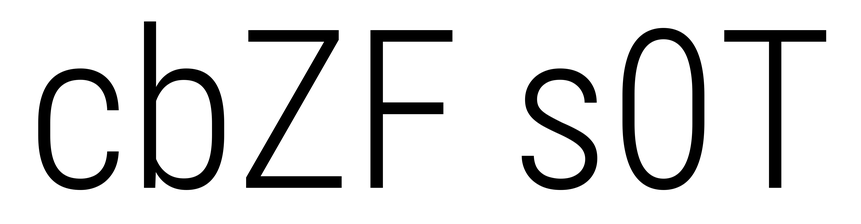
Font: Roboto_Condensed_Light